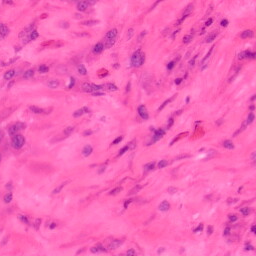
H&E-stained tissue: Colon